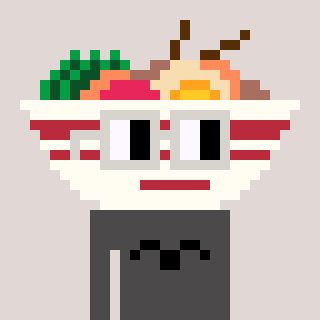
a pixel art character with square light gray glasses, a noodles-shaped head and a grayscale-colored body on a warm background